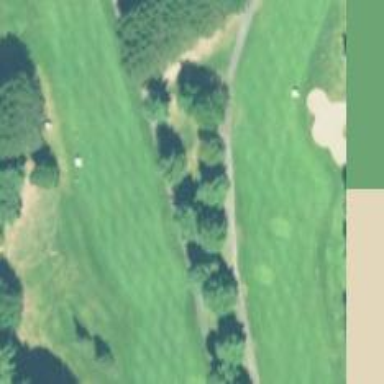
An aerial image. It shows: Grassy area designated as golf fairway.